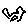
Label: bird